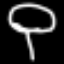
Label: mushroom